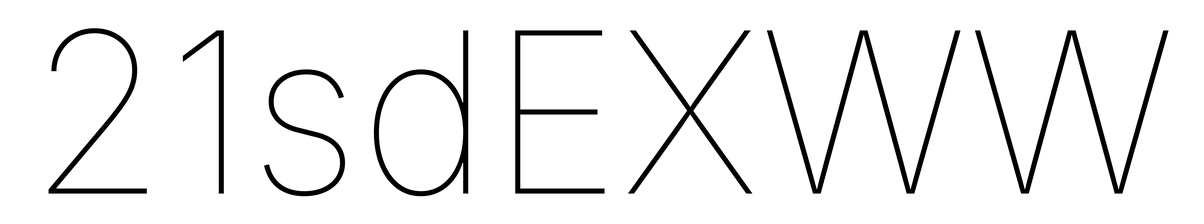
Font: Inter_Thin